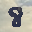
Label: 8